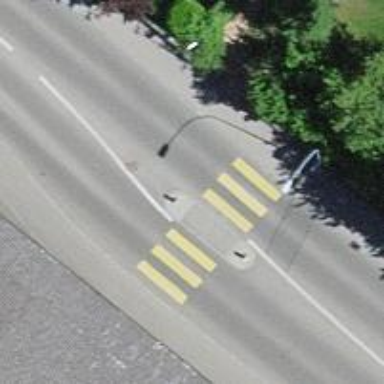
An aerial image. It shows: Uncontrolled crossing with central island on the road.